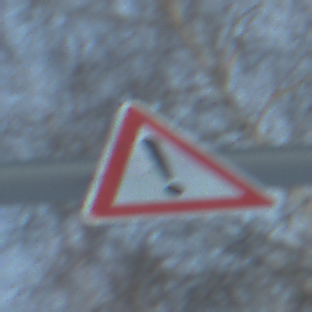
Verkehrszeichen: Gefahrenstelle
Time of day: SunriseSunset
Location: Outdoor (Nature)
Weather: Clear
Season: Winter
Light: Natural